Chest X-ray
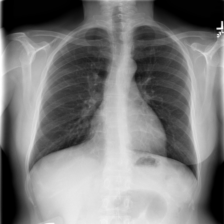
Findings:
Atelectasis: negative
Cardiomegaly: negative
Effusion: negative
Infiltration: negative
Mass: negative
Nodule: negative
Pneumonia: negative
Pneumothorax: negative
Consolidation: negative
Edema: negative
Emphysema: negative
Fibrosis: negative
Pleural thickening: negative
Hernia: negative